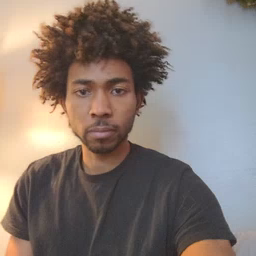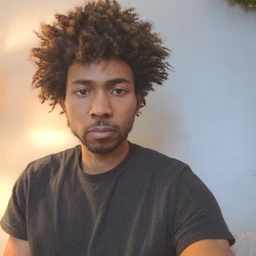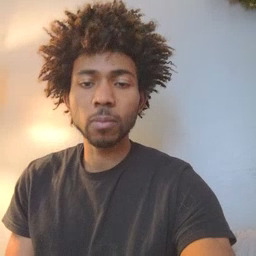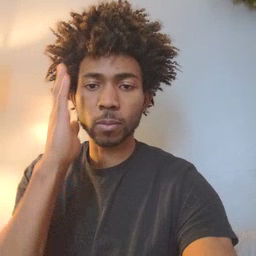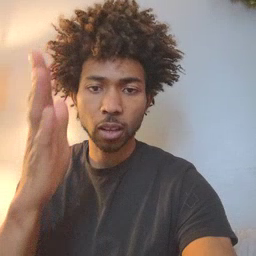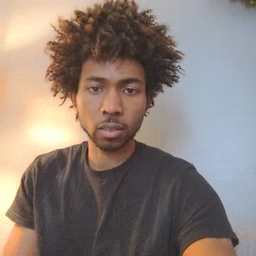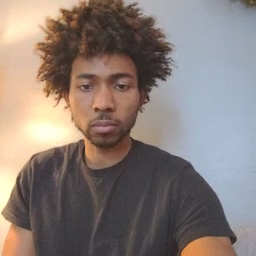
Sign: will